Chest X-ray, PA view. Patient: 52 years old, sex F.
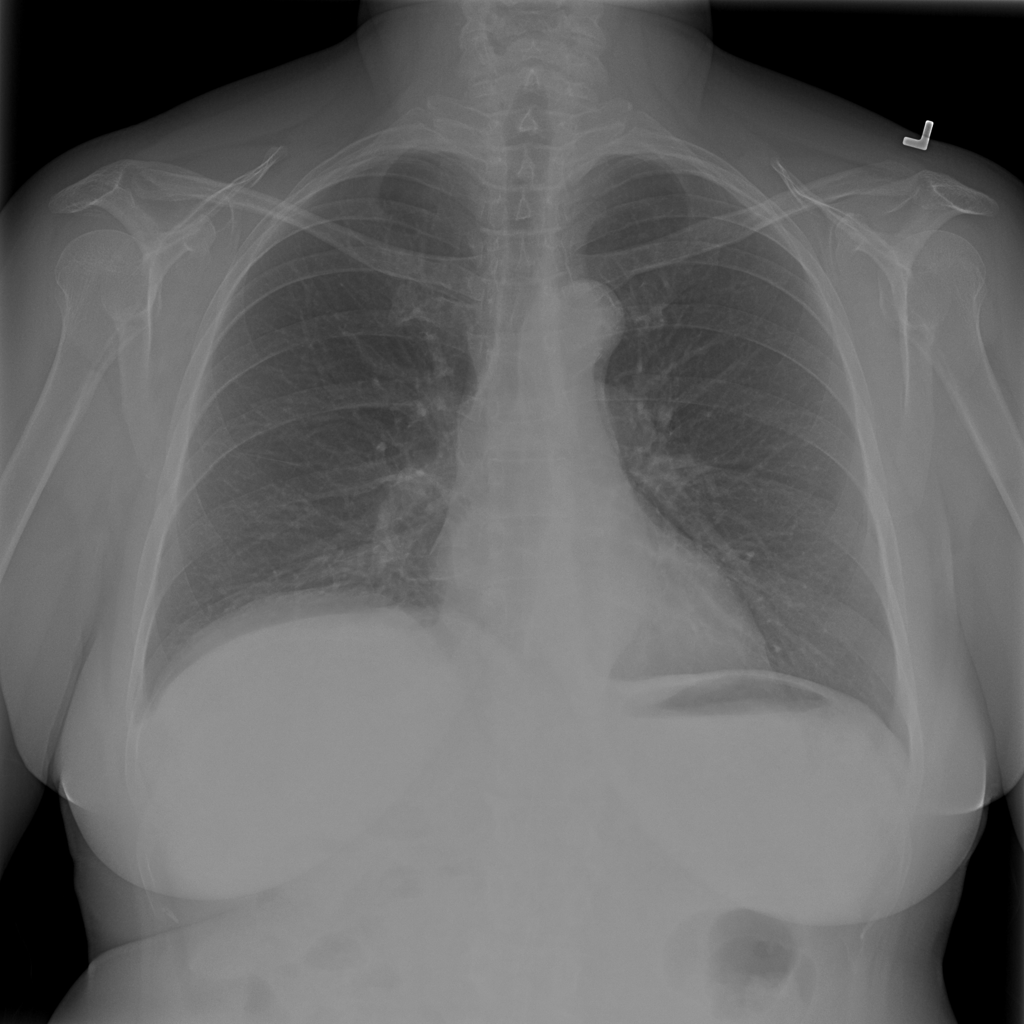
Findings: No Finding